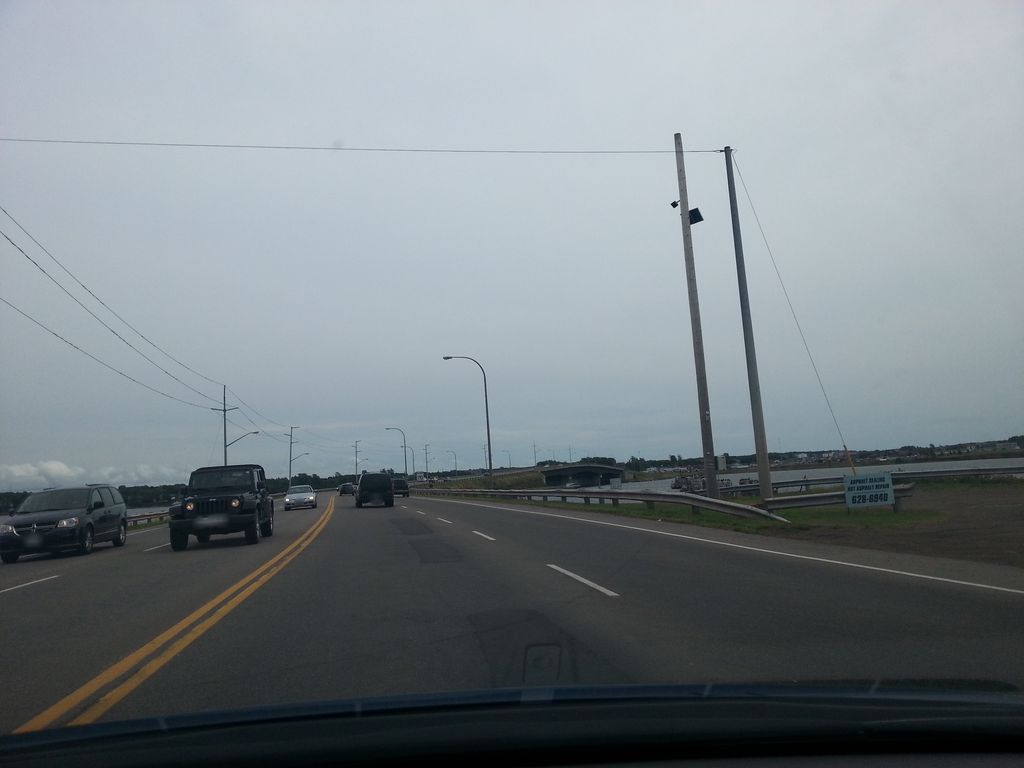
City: charlottetown